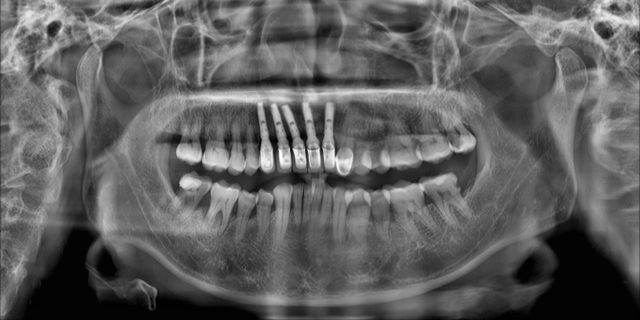
adult